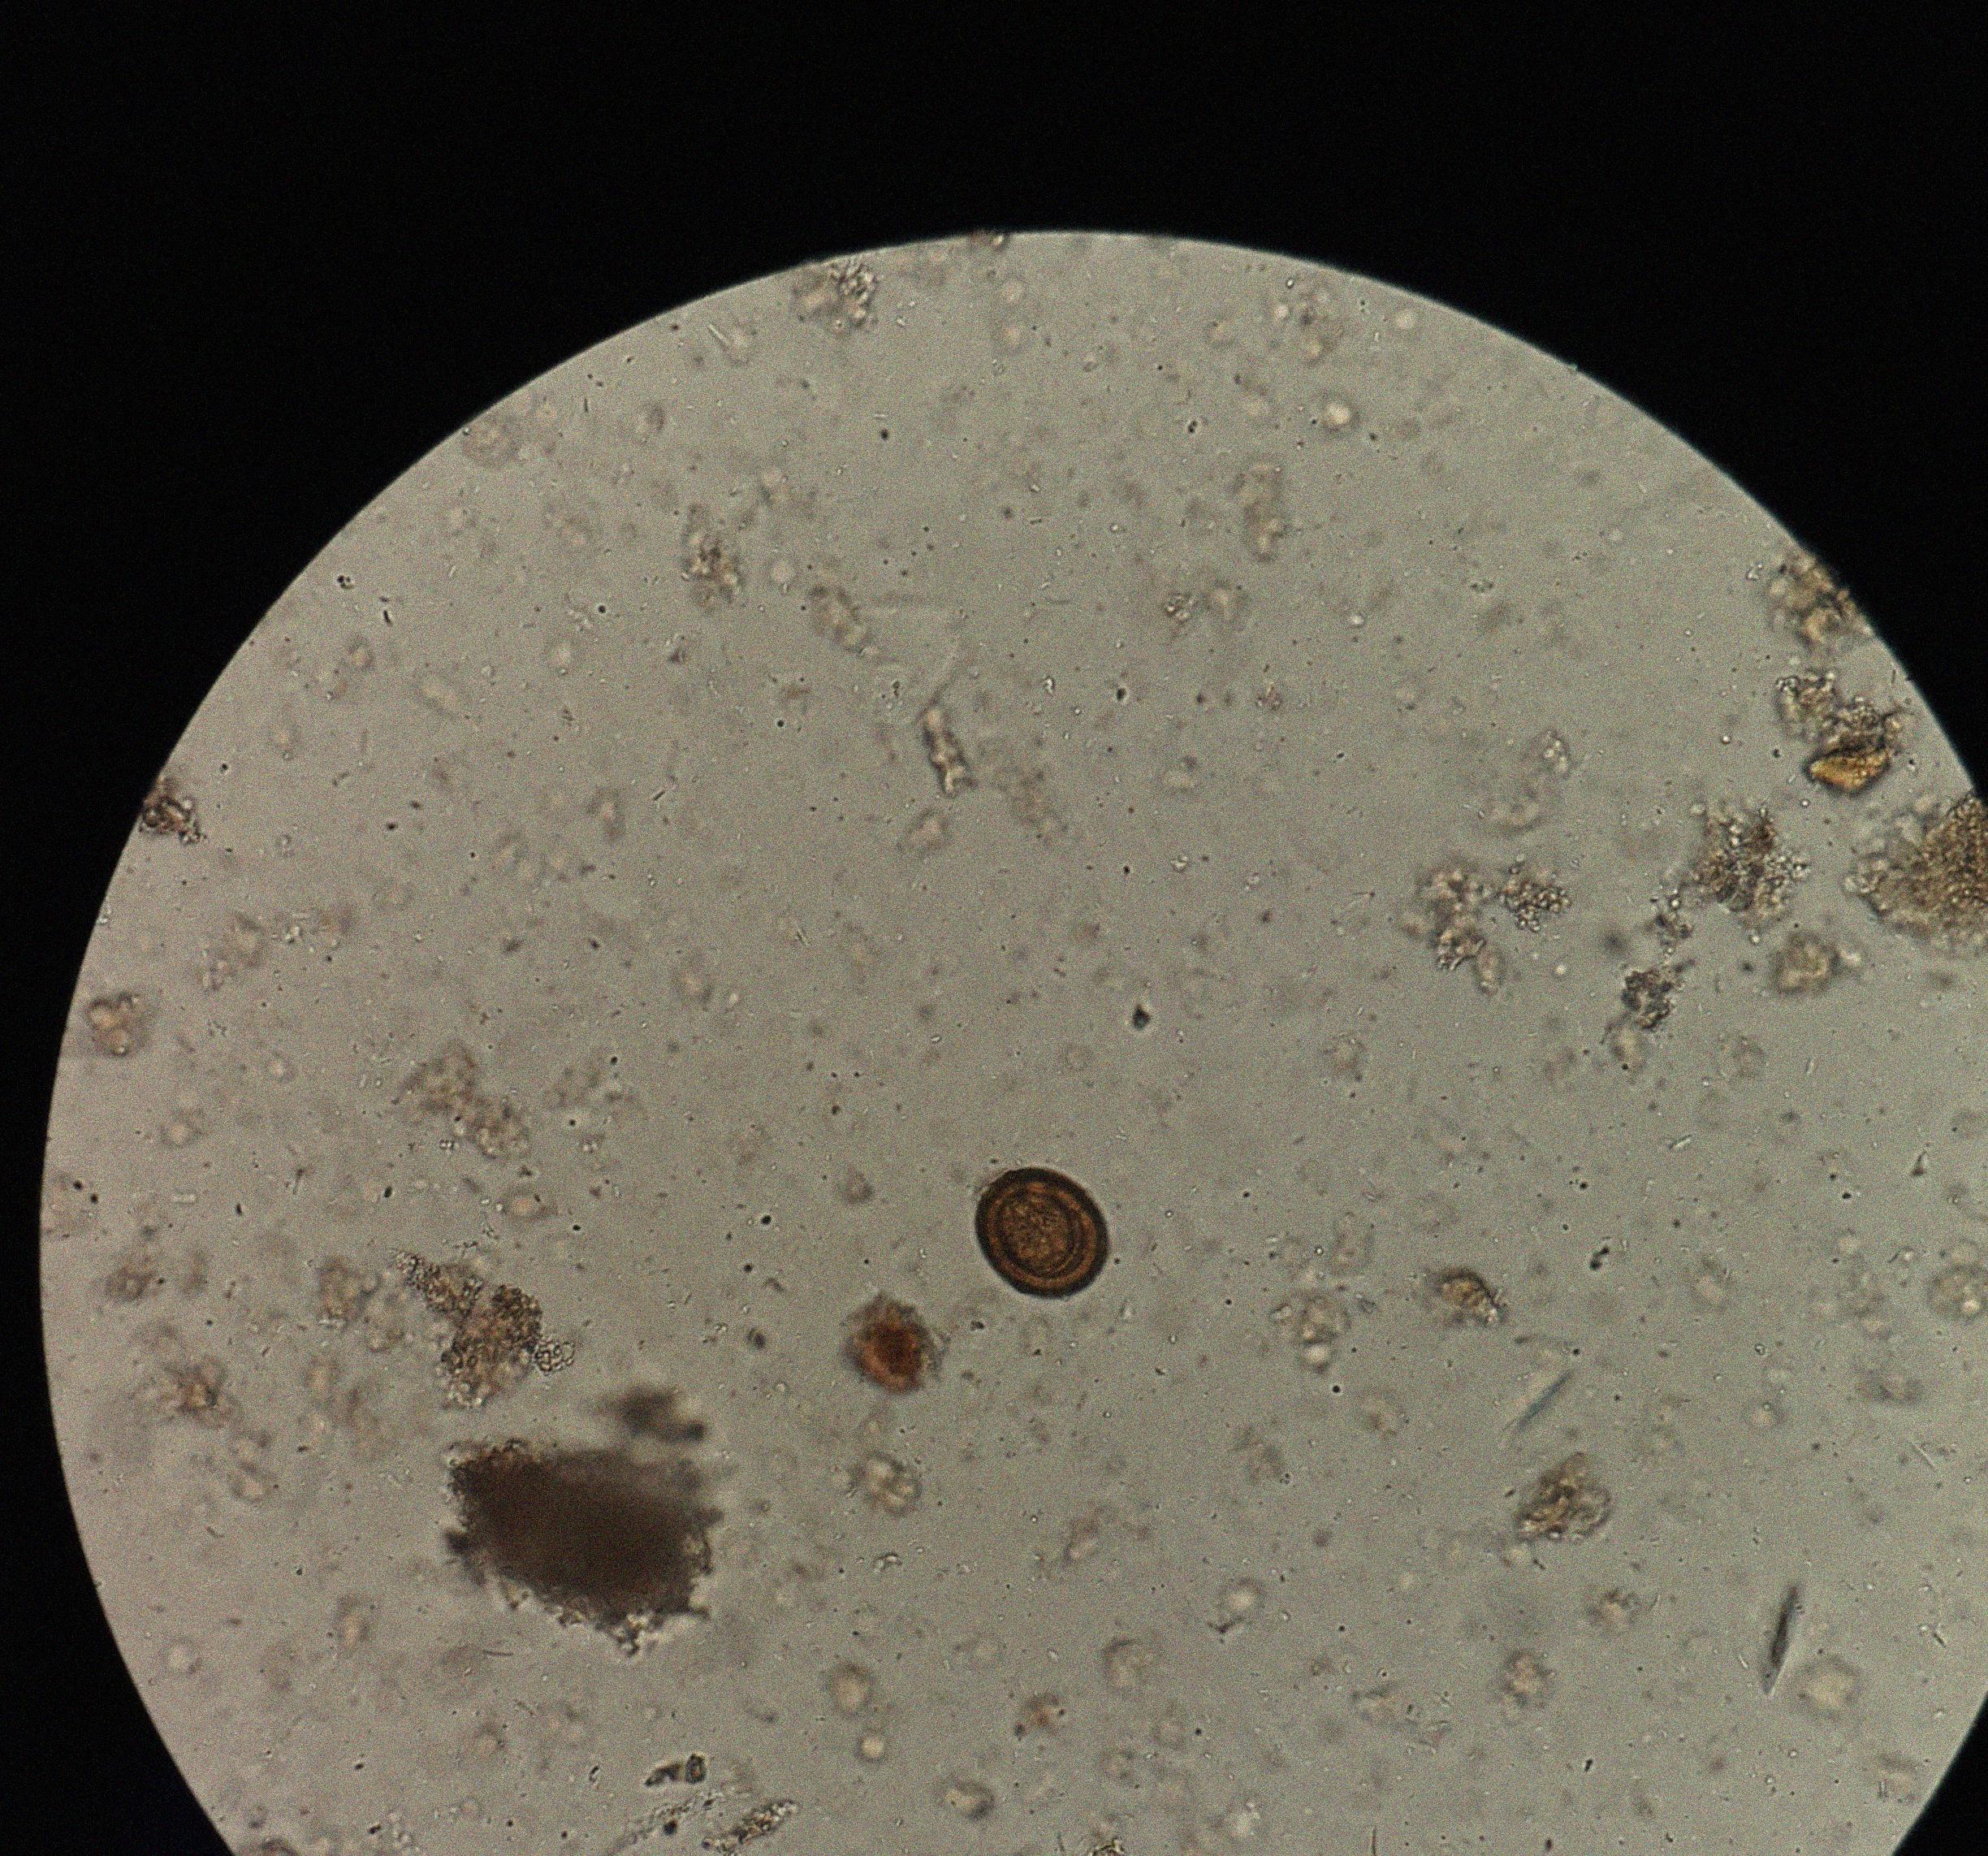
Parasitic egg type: Taenia spp. egg